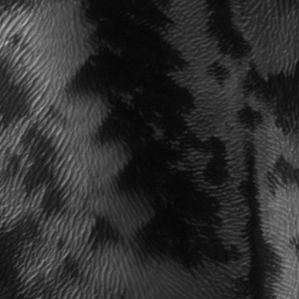
Label: frost